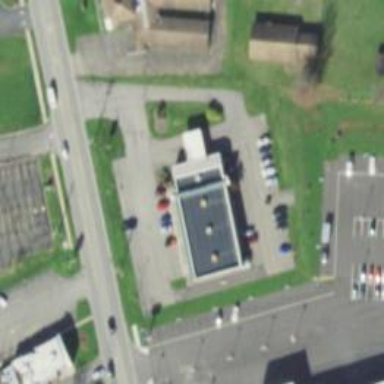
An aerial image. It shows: Post office.